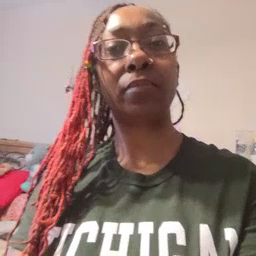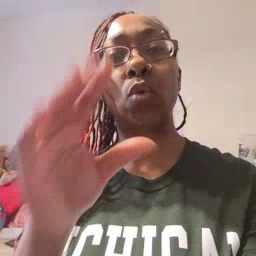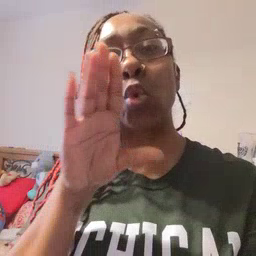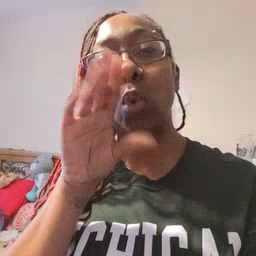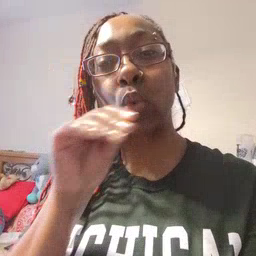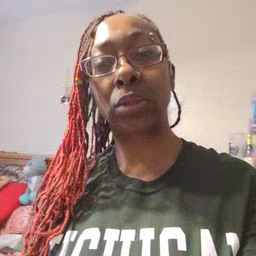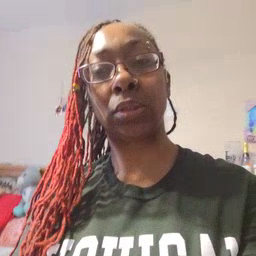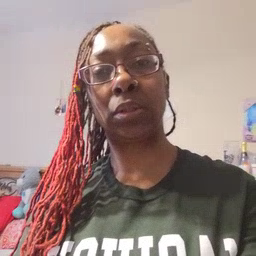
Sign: goose